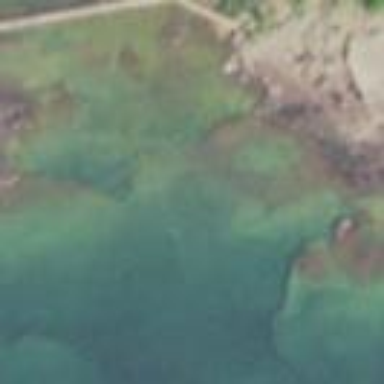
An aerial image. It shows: Natural rock reef.